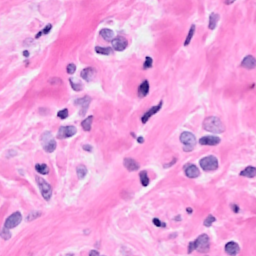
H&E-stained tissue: Breast